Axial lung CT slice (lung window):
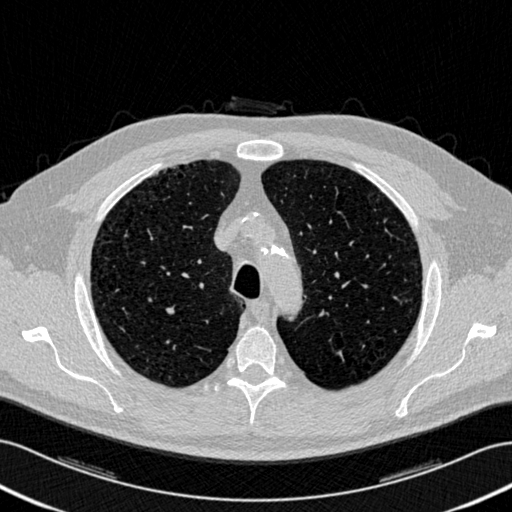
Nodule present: no